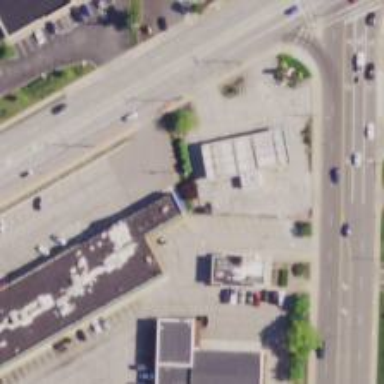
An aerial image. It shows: Convenience shop.